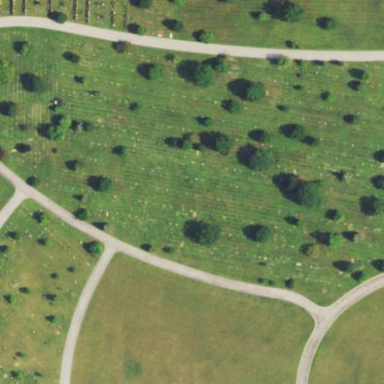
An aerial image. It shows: Cemetery.